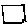
Label: square